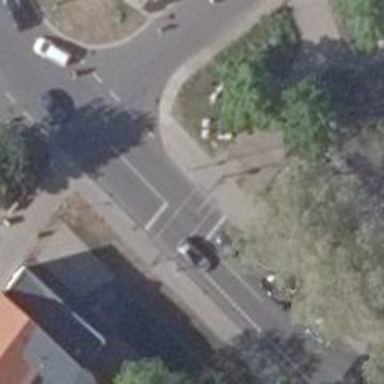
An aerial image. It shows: Crossing with traffic signals that are dedicated for crossing only.